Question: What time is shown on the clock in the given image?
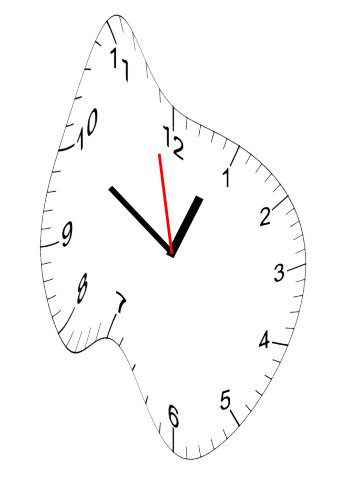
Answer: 12:49:58